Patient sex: F
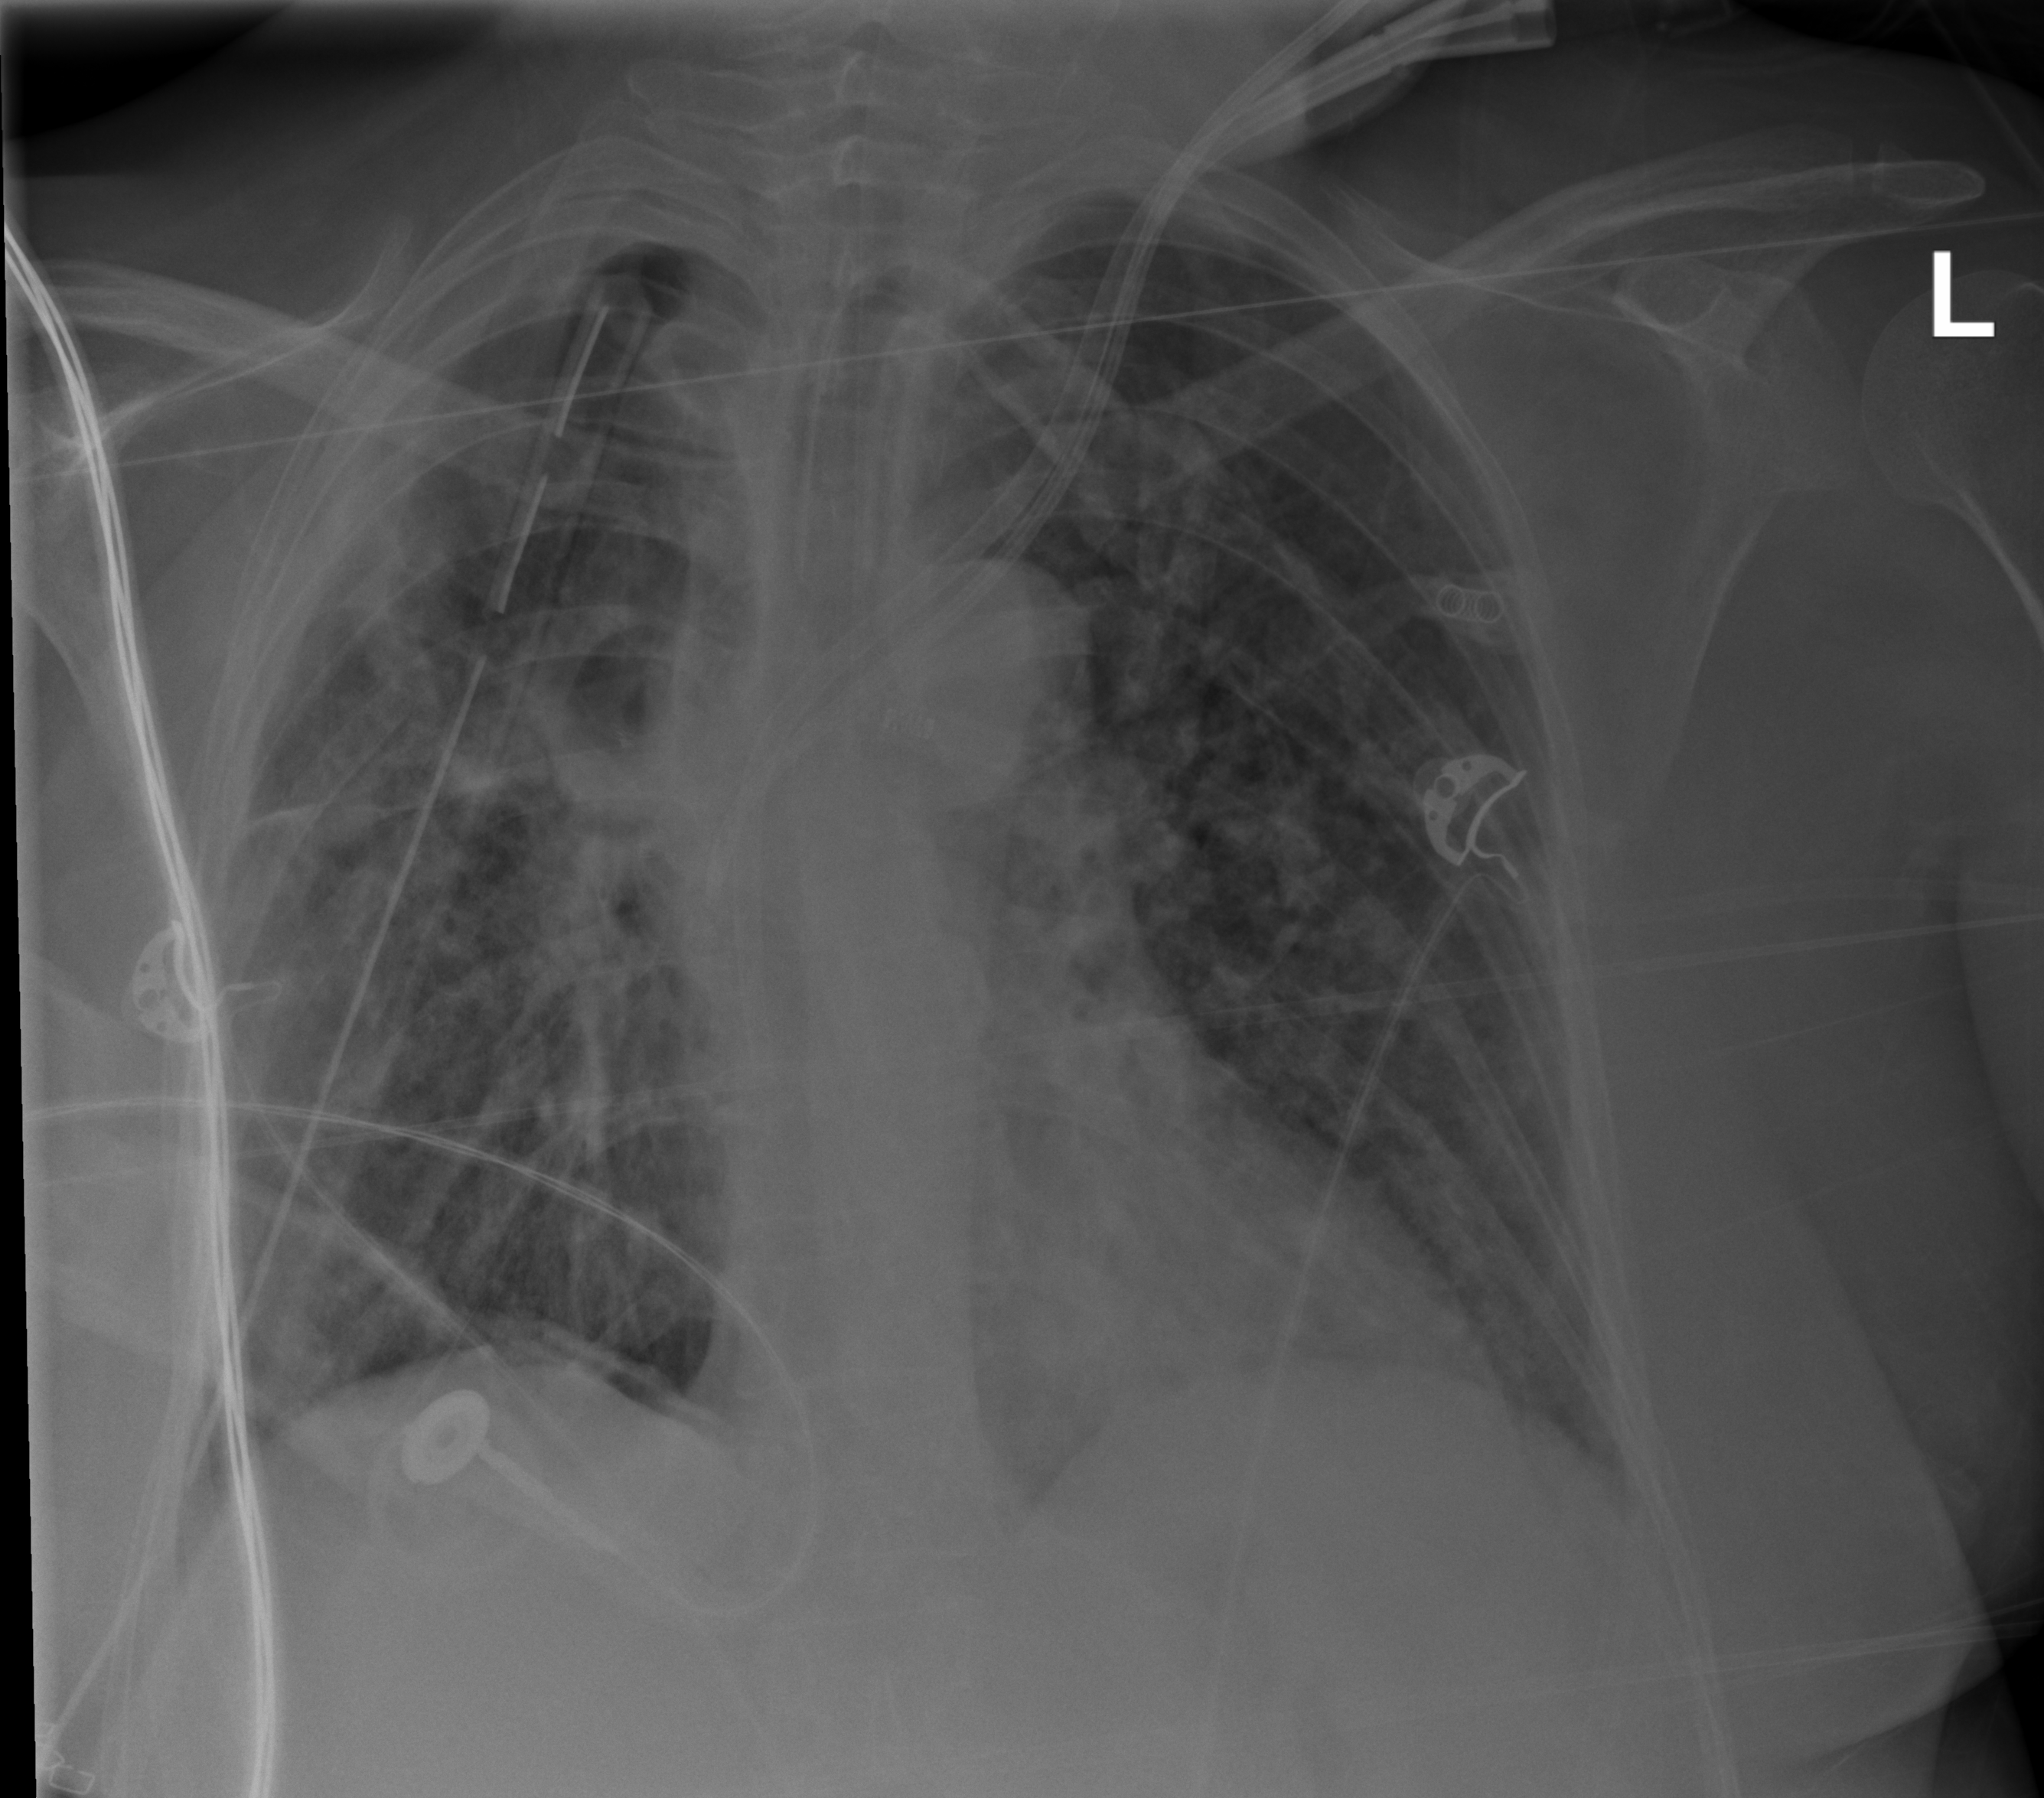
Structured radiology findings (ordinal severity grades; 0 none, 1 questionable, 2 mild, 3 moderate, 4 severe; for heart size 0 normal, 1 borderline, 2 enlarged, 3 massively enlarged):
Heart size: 0
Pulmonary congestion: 2
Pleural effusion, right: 1
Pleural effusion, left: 0
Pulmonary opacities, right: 2
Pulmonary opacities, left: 2
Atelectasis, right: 3
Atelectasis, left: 2